Question: I am currently developing an application where I just need to post the message on Facebook user's timeline saying that " I am currently using X application and you can download it from ".
Now for this I need the Facebook permission which is "publish_actions".
When I try to open an authorize dialog with this permission, I am having the following error, so now user is not even asked for the publish_actions permission, and so I am not being able to post any message on the user's wall.

I am right now using the application id of the test app that I have created of my real application registered on Facebook. Also when I try the Application id of real application, I am getting the same error.
Can anyone tell me why this error is coming? Do I need to submit my application first to Facebook or what else?
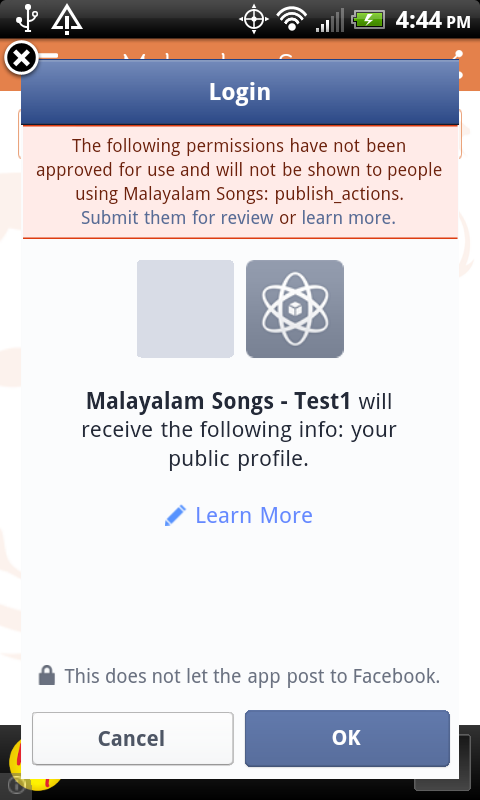
Answer: See <URL>
If you request publish_actions, you need to submit your app for review.